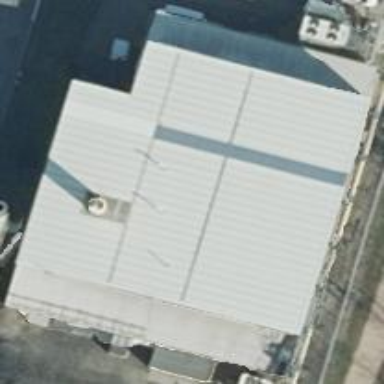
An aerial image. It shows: Industrial building.